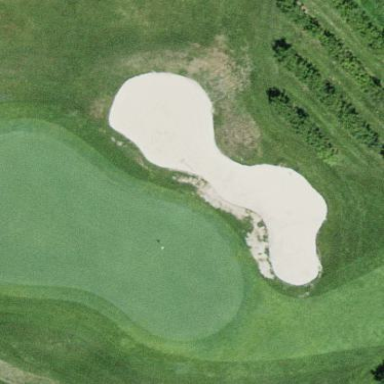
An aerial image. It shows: Grassy pitch designated for golf. It features vibrant green golf course.